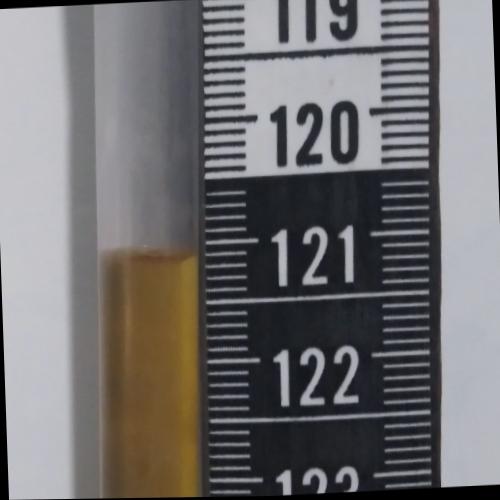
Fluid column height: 121.1 cm